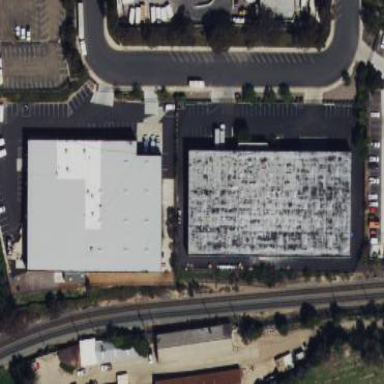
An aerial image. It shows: Industrial building.